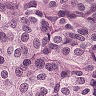
Metastatic tissue present: yes